Question: I just started teaching myself the basics of Java's JFrame and JSwing. It's all fun and games.
I've heard that GridBagLayout is THE layout to master if you want to make GUIs with Java, and I do, so I'm tying.
Newly, today, I tried making a GUI for myself, with some good results. However I ran into a problem.
My code is as follows:
'''
String inputText;
public welcomeFrame(String title) {
super(title);
Container c = getContentPane();
GridBagConstraints gc = new GridBagConstraints();
launchGUI.setMyDefaults(this, 800, 300);
setLayout(new GridBagLayout());
gc.weighty = 1;
gc.anchor = GridBagConstraints.NORTH;
gc.gridx = 0;
gc.gridy = 0;
c.add(intro1, gc);
gc.gridx = 0;
gc.gridy = 1;
c.add(intro2, gc);
gc.gridx = 0;
gc.gridy = 2;
c.add(intro3, gc);
gc.gridx = 0;
gc.gridy = 3;
c.add(intro4, gc);
gc.gridx = 0;
gc.gridy = 4;
c.add(intro5, gc);
gc.anchor = GridBagConstraints.SOUTH;
gc.gridx = 0;
gc.gridy = 5;
c.add(tweets, gc);
gc.gridx = 1;
gc.gridy = 5;
c.add(textFrame, gc);
textFrame.addActionListener(new ActionListener() {
public void actionPerformed(ActionEvent e) {
inputText = textFrame.getText();
dispose();
}
});
}
'''
What this gives me is this wonder:

Bet you can spot my problem?
Why the heck is my text box all the way over there?
How can I make it stick to my "Enter words:" label? You know, as in just to the right of it?
Thanks all, and please, be gentle, I just stared learning this stuff.
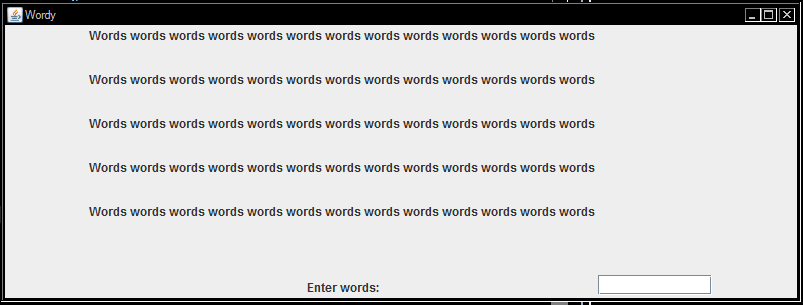
Answer: If i understand your question correctly the easiest solution is to add the JLabel and JTextField to a new JPanel and add that to the overall layout.
for example:
'''
gc.gridx = 0;
gc.gridy = 5;
JPanel panel = new JPanel();
panel.add(tweets);
panel.add(textFrame);
c.add(panel, gc);
'''
You could also try adjusting the gridwidth for the first few rows:
'''
gc.gridwidth = 2;//before adding the intros
...
gc.gridwidth = 1;//right after the last intro
'''